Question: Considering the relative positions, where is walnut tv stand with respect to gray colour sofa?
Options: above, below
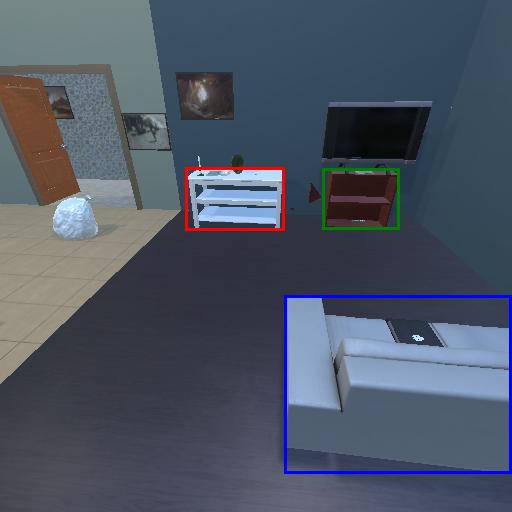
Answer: above